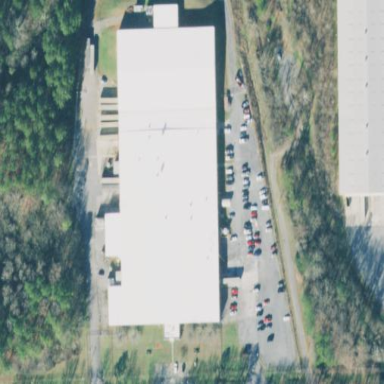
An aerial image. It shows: Industrial building.